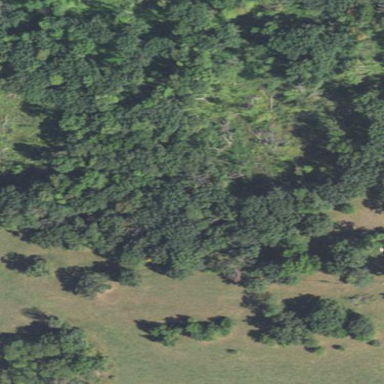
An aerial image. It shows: Serene woodland landscape.